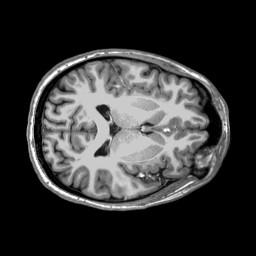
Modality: T1w
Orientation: coronal